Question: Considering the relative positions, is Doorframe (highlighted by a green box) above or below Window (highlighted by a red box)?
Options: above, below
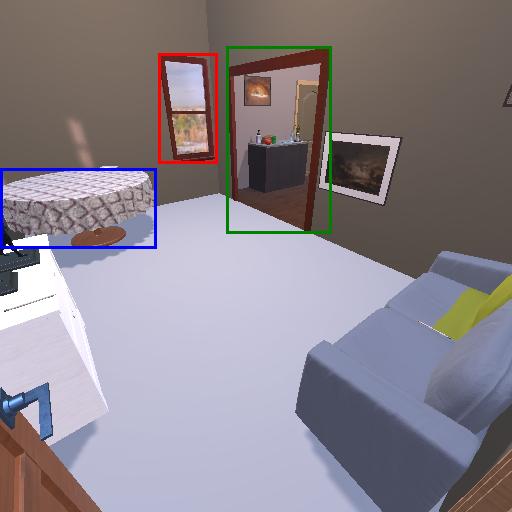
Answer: above